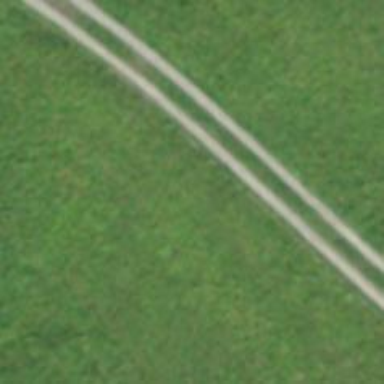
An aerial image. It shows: Track with grade3 tracktype.